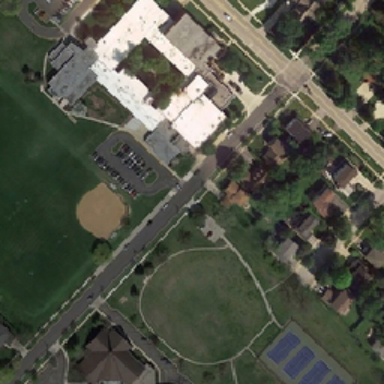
The straight is between two baseball fields forming into a rectangle and a grassland next to four tennis fields .